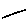
Label: line